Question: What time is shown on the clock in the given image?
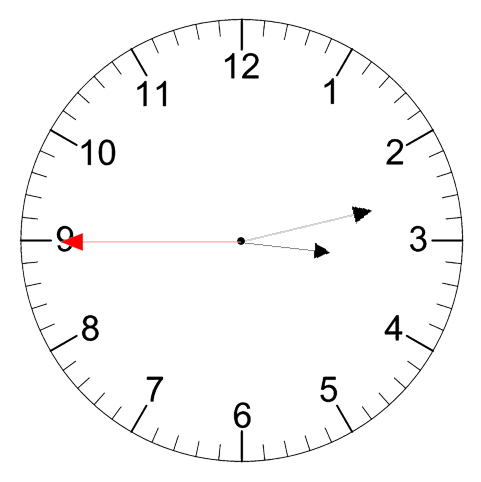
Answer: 03:12:45